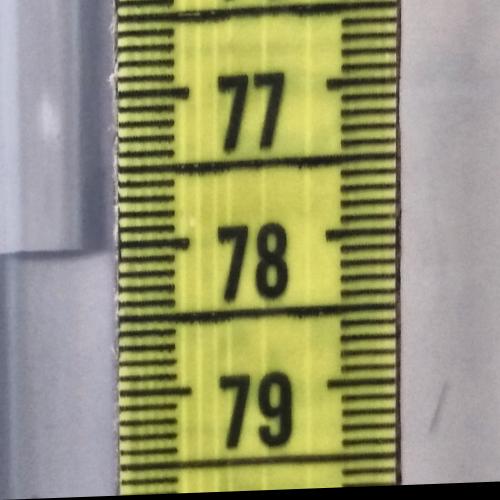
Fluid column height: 78.0 cm